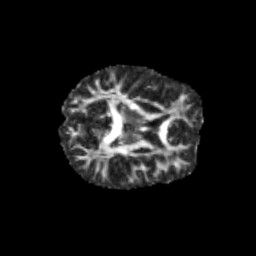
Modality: FA
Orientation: axial
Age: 12
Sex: male
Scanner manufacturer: siemens
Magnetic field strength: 3 T
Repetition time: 3.8 s
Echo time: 0.07 s